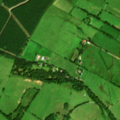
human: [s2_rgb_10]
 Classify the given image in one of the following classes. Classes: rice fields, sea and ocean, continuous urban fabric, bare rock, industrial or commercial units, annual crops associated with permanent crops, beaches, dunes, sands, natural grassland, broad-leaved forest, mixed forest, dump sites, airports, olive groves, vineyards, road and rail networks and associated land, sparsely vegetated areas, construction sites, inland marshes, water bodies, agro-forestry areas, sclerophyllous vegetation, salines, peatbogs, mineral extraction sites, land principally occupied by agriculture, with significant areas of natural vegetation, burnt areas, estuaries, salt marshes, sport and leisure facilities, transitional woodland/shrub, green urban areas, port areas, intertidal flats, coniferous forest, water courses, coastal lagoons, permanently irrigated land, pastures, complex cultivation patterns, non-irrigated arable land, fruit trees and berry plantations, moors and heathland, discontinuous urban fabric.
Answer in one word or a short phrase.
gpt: pastures, coniferous forest, transitional woodland/shrub